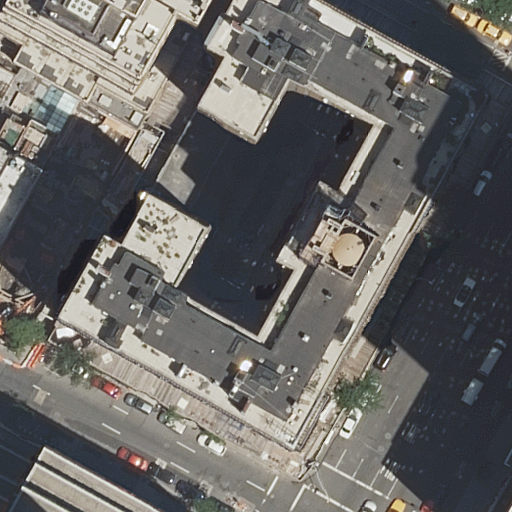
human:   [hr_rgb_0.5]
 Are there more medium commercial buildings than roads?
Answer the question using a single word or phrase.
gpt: no

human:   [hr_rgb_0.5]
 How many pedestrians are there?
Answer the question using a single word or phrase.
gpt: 1

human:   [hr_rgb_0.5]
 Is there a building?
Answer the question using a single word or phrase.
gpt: yes

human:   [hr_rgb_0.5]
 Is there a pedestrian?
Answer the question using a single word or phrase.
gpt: yes

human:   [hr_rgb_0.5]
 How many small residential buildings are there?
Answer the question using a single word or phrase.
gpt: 1

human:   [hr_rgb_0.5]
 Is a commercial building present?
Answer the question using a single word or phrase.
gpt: yes

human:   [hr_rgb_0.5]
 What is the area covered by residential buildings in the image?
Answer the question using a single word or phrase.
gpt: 4551m2

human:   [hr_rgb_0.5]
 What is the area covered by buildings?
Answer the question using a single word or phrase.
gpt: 6818m2

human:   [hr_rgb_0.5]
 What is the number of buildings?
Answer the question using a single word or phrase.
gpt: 6

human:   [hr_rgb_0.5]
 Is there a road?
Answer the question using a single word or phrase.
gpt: yes

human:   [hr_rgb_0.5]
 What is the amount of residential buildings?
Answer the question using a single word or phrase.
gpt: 5

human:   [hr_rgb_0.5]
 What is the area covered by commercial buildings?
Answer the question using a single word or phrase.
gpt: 2267m2

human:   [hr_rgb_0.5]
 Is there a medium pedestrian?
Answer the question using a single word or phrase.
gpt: no

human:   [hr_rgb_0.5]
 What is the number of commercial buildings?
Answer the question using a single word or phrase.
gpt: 1

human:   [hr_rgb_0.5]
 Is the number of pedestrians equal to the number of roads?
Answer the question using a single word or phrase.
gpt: no

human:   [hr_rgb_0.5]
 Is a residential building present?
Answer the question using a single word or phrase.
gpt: yes

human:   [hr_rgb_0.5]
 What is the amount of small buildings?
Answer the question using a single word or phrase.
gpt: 1

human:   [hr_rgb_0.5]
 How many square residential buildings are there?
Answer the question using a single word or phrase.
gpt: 0

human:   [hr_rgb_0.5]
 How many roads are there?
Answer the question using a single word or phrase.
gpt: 3

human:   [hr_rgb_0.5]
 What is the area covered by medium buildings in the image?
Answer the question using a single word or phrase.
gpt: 175m2

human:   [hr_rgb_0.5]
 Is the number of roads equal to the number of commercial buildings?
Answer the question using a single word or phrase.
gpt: no

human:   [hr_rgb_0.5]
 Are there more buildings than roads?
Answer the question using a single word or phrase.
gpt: yes

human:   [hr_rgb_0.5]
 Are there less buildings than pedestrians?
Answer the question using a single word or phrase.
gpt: no

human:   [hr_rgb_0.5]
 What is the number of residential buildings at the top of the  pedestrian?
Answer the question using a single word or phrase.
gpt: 0

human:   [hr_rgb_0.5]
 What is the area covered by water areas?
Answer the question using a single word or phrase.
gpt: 0m2

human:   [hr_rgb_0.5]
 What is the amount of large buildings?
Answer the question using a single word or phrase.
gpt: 4

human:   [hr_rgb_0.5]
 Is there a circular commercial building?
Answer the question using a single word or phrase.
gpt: no

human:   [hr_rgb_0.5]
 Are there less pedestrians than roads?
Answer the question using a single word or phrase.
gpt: yes

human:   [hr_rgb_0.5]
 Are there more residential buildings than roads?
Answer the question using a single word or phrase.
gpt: yes

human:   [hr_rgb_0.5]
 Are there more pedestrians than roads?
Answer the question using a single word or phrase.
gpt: no

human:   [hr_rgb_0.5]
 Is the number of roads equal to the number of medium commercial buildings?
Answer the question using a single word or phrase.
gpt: no

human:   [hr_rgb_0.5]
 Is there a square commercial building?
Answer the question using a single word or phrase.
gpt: no

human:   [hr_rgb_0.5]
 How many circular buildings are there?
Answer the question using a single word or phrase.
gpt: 0

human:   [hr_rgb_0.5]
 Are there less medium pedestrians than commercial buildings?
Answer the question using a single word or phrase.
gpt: yes

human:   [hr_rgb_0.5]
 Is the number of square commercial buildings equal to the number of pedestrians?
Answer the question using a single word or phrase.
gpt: no

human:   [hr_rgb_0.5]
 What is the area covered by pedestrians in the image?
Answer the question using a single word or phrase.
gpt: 58m2

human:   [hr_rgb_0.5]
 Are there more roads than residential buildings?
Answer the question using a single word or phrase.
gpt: no

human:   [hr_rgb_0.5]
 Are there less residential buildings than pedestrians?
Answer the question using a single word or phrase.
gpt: no

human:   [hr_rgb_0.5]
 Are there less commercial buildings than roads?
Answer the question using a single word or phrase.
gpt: yes

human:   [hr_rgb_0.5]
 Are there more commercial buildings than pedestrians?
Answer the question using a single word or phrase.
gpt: no

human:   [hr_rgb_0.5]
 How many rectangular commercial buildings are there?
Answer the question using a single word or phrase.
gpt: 1

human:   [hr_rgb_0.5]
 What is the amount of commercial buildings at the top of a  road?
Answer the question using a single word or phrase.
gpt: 0

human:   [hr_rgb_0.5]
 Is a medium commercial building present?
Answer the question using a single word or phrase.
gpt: no

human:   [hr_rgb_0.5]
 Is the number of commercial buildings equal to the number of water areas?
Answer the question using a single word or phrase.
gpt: no

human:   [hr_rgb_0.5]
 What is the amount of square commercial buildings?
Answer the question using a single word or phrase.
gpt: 0

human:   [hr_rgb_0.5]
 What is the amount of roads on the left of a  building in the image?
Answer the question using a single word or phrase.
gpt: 1

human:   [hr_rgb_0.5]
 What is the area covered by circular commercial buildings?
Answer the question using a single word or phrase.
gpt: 0m2

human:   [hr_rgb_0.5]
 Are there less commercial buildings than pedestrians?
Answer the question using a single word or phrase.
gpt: no

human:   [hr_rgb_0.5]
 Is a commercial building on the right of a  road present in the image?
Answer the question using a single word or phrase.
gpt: no

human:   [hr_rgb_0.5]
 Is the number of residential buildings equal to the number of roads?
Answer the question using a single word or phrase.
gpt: no

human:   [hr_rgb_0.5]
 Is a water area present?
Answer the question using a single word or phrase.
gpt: no

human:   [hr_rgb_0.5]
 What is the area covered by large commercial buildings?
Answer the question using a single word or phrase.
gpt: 2267m2

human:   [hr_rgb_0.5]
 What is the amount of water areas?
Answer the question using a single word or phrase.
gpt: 0

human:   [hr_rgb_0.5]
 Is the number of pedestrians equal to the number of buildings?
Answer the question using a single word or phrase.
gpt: no

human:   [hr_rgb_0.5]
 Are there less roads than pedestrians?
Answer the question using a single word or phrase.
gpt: no

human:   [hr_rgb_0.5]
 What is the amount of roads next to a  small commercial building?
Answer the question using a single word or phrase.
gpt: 0

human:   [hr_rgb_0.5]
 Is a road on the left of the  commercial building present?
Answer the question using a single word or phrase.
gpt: no

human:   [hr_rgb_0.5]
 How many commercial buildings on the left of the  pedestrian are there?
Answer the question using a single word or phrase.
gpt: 1

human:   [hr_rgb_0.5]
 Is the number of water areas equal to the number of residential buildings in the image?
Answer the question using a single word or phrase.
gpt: no

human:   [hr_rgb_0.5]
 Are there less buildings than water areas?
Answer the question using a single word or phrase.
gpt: no

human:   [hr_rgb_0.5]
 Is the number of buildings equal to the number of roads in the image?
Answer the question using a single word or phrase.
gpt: no

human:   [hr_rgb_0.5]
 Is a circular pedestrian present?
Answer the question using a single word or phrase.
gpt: no

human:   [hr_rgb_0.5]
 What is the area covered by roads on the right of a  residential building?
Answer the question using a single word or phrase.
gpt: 0m2

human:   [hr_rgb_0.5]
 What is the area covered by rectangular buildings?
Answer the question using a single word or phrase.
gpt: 2503m2